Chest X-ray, PA view. Patient: 19 years old, sex F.
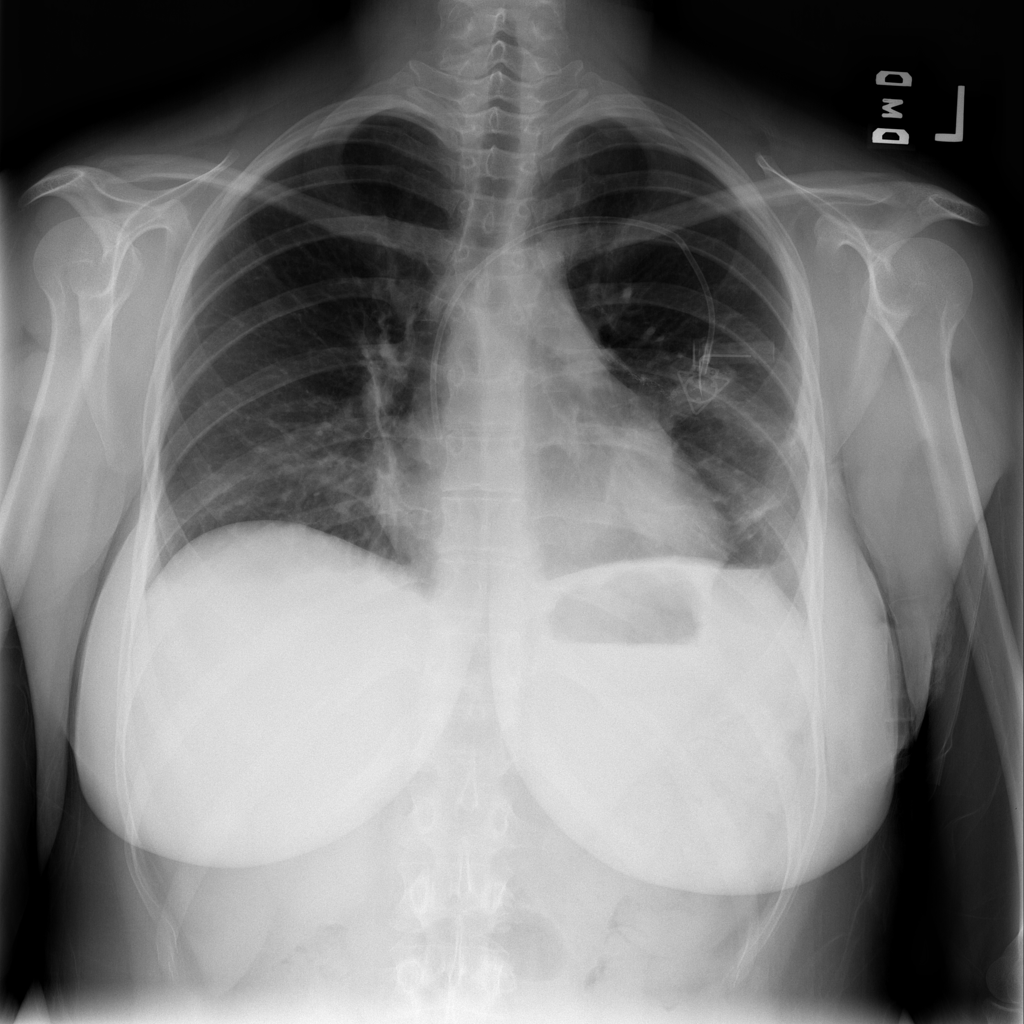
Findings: Effusion, Pneumothorax, Mass